Question: '''
<script type="text/javascript">
'''
/* csv_list: list of list got from django index function (views.py) eg:[['abc','1'],['xyz','0']] */
'''
var data = {{csv_list}};
function genrate_csv() {
var csv = 'Tweet, Polarity
';
data.forEach(function(row) {
csv += row.join(',');
csv += "
";
});
console.log(csv);
var new_elm = document.createElement('a');
new_elm.href = 'data:text/csv;charset=utf-8,' + encodeURI(csv);
new_elm.target = '_blank';
new_elm.download = 'data.csv';
new_elm.click();
}
</script>
'''

'''
django code: (views.py)
def index(request):
if request.method=="POST" and request.POST.get('query') != "":
tweet_list =
script.tweets(request.POST.get('query'),request.POST.get('numtweets'))
pos,neg,net,csv_list = script.analysis(tweet_list)
context = {
'tweet_list' : tweet_list,
'csv_list' : csv_list, #passed the list of list
't': len(tweet_list)
}
return render(request,"index.html",context)
'''
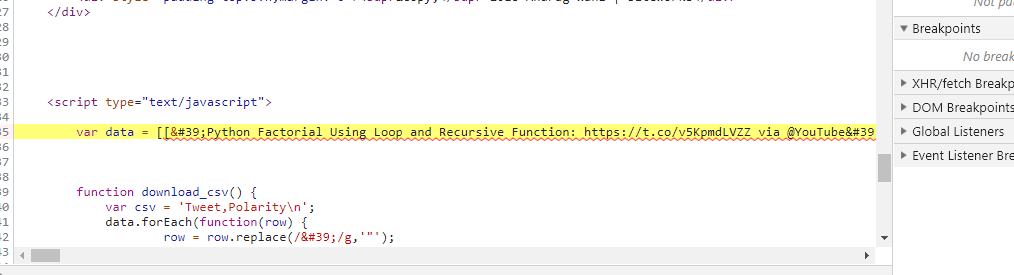
Answer: Firstly, pass data between Python and Javascript using a proper data interchange format - ie JSON - rather than relying on the similarities between the syntaxes.
And secondly, you need to mark your data as safe in the template to avoid autoescaping. So:
'''
context = {
'tweet_list' : tweet_list,
'csv_list' : json.dumps(csv_list),
't': len(tweet_list)
}
return render(request,"index.html",context)
'''
...
'''
var data = JSON.parse('{{ csv_list|safe }}');
'''
Although I must say overall I'm not sure why you want to generate this CSV in Javascript, rather than allowing the user to download it directly from the backend as a file.